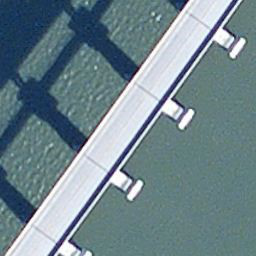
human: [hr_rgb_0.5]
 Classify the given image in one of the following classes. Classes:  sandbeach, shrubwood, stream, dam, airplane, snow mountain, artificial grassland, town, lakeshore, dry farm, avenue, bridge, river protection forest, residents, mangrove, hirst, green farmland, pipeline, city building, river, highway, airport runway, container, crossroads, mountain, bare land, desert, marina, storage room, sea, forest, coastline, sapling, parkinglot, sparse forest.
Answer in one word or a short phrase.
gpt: bridge